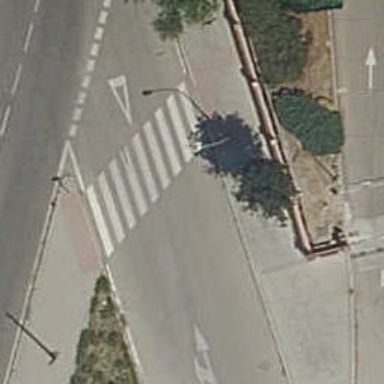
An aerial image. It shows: Marked crossing on the road with clear markings.